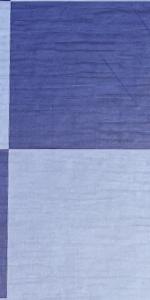
Label: Empty